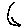
Label: moon